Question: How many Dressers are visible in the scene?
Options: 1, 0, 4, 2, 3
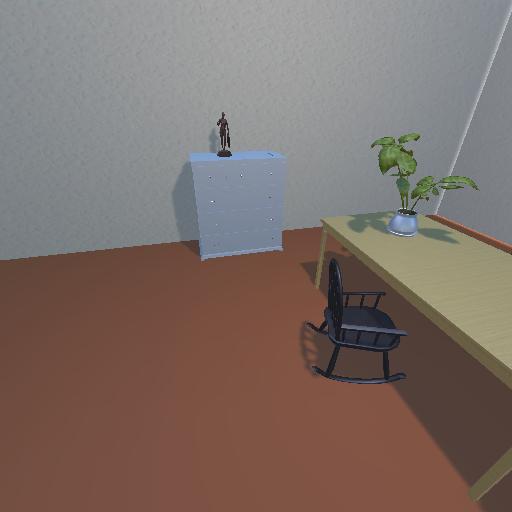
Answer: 1